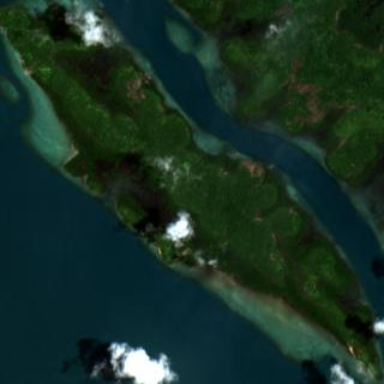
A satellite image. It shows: Island with natural coastline.